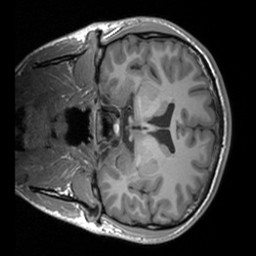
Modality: T1w
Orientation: coronal
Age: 20
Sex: male
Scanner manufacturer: siemens
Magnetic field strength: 3 T
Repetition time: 1.9 s
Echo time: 0.00226 s